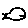
Label: fish